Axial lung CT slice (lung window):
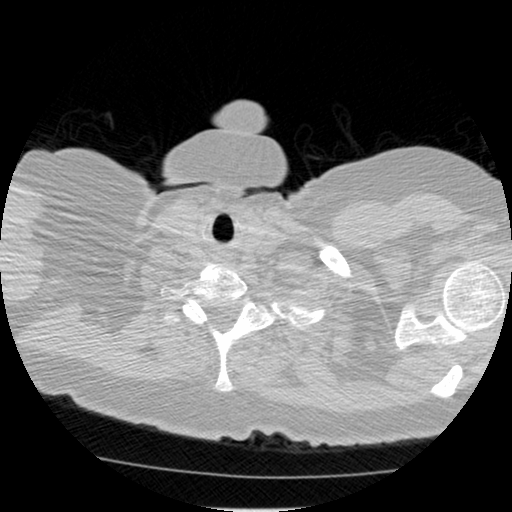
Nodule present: no